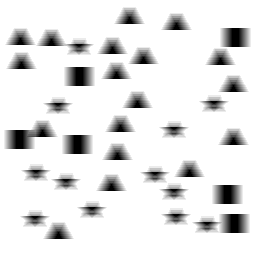
Squares: 6
Triangles: 18
Stars: 12
Total shapes: 36